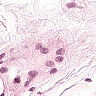
Metastatic tissue present: no